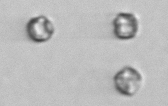
Label: Thalassiosira_sp_aff_mala